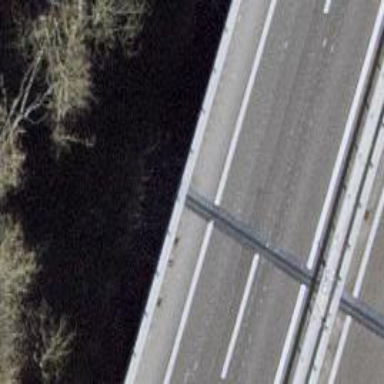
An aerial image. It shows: Guard rail.